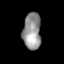
Tissue: skin
Cell type: Fibroblasts
Senescence score: 0.736
Nuclear area (px): 649
Mean DAPI intensity: 147.773